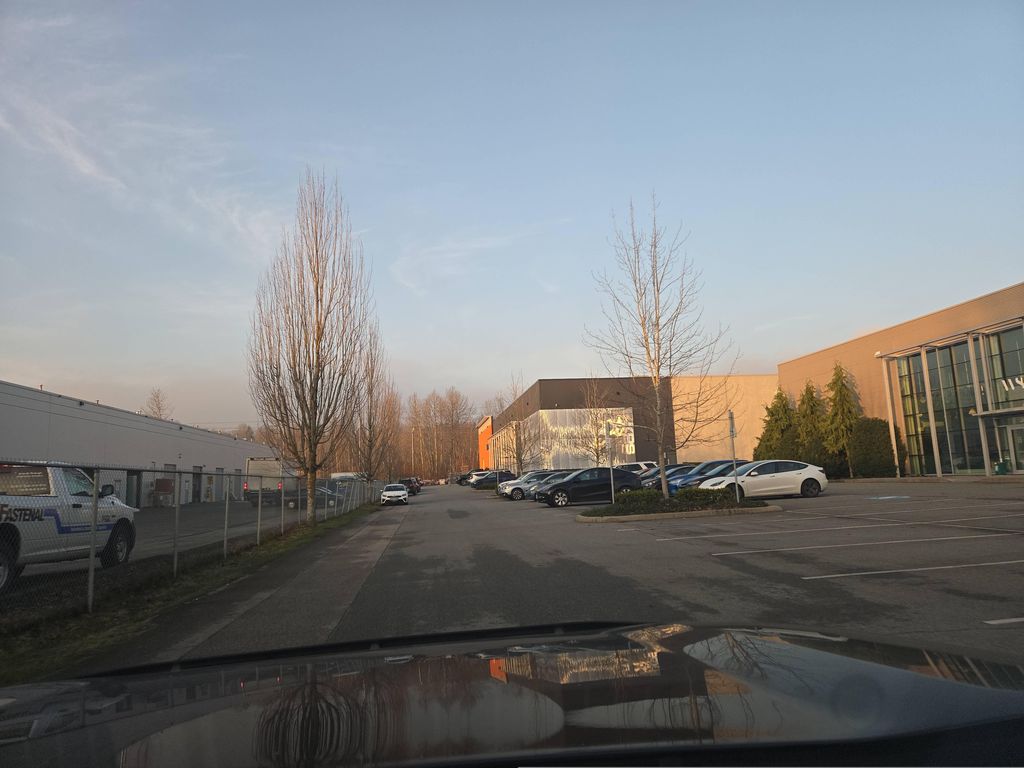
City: vancouver